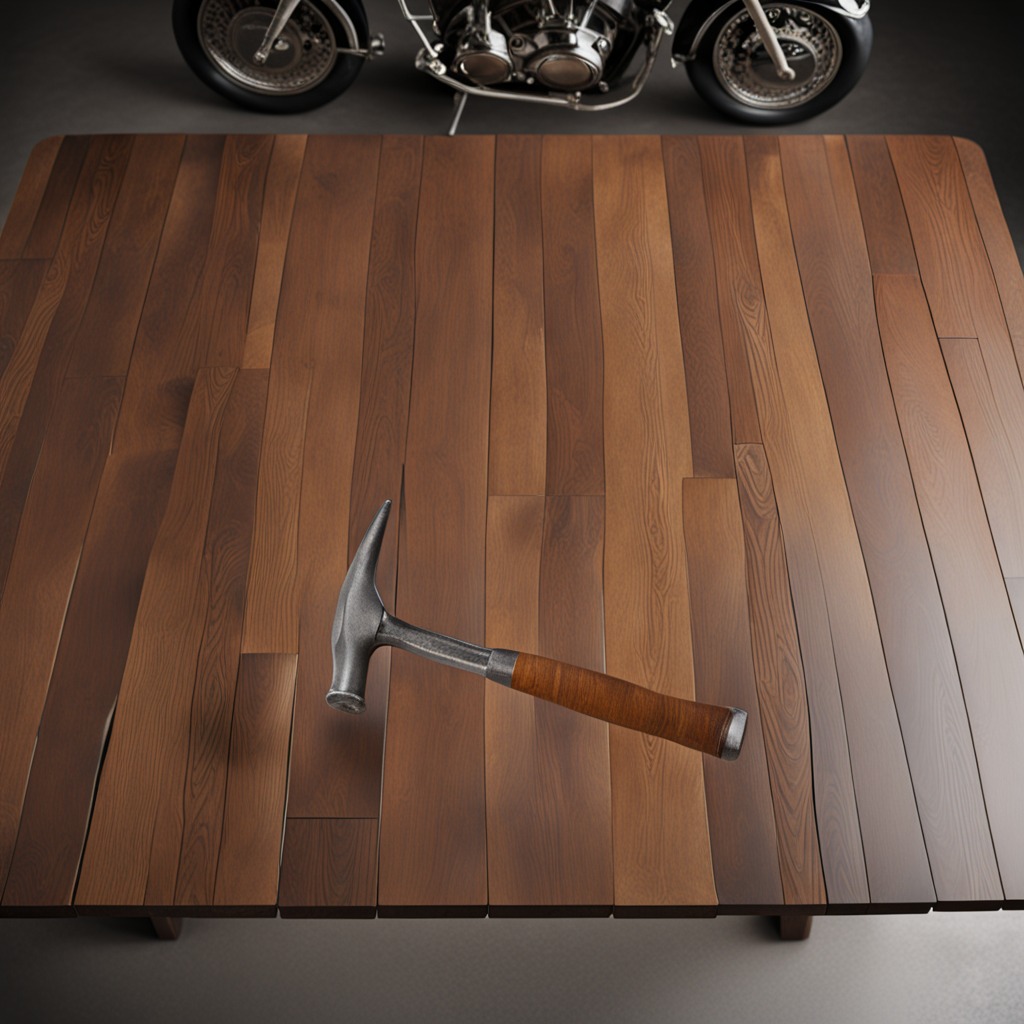
A hammer lies on the table.